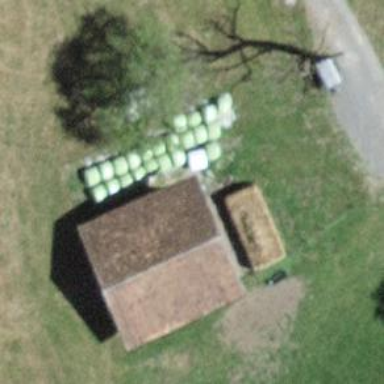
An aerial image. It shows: Barn.